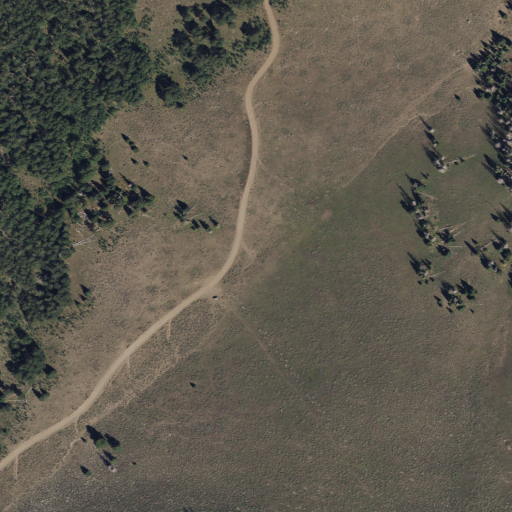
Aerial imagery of gap in Utah named Daniels Pass containing shrub, open development, deciduous forest, evergreen forest, and low intensity development